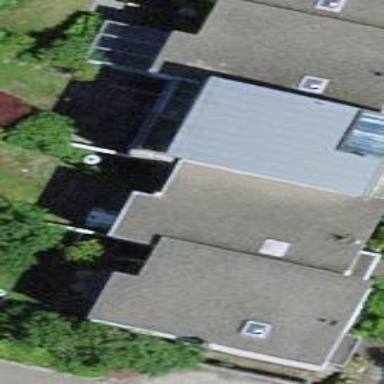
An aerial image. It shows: Terrace building with flat roof.